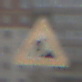
Verkehrszeichen: Arbeitsstelle
Umgebung: Outdoor, Urban
Tageszeit: MorningAfternoon
Wetter: PartlyCloudy
Licht: Natural
Jahreszeit: NotSpecified
Kontrast: HighContrast